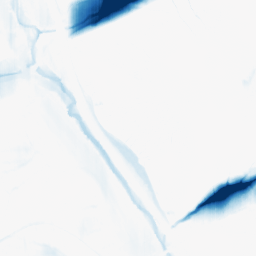
Category: morphological
Decomposition family: morphological_ellipse
Decomposition parameters: operation: closing
width: 50
height: 5
Upsampling method: bicubic
Upsampling parameters: scale: 4
Upsampling scale: 4